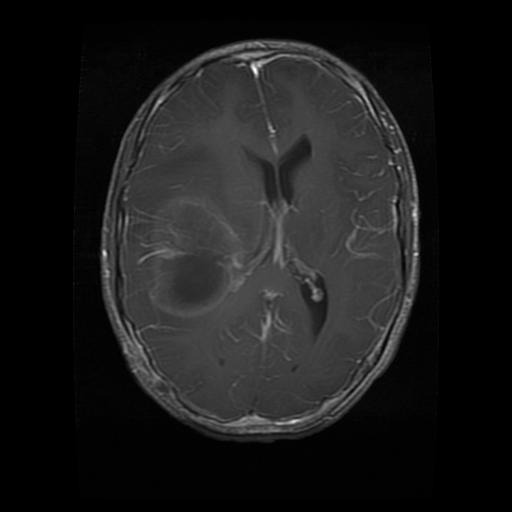
Label: glioma